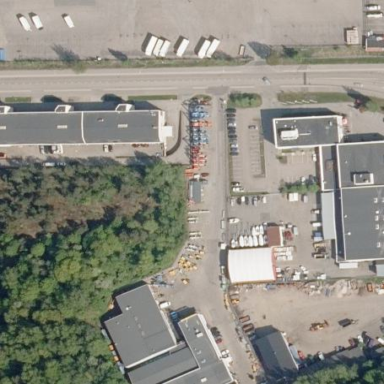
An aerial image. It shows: Industrial area.